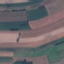
Label: AnnualCrop